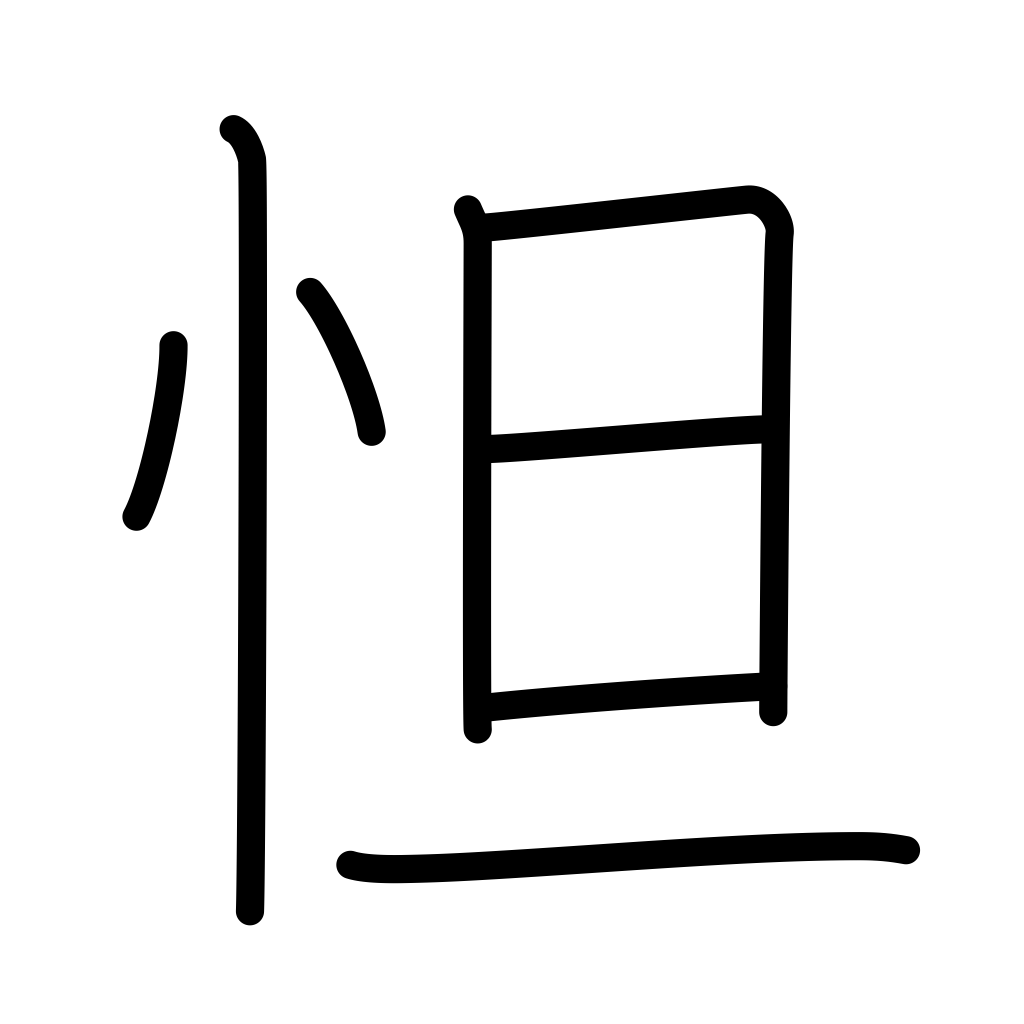
Meaning: be sad, be dejected, fear